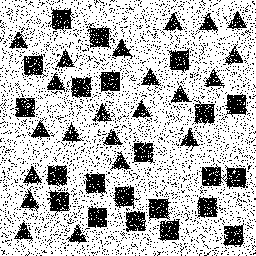
Squares: 22
Triangles: 22
Stars: 0
Total shapes: 44